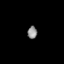
Tissue: skin
Cell type: Others
Senescence score: 0.8044
Nuclear area (px): 116
Mean DAPI intensity: 141.172